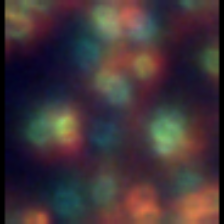
Taxon: Phaeocystis
Group: Other